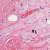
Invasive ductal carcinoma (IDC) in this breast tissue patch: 0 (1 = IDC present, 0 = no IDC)